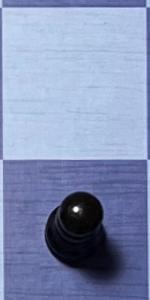
Label: Pawn_Black